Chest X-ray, PA view. Patient: 48 years old, sex M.
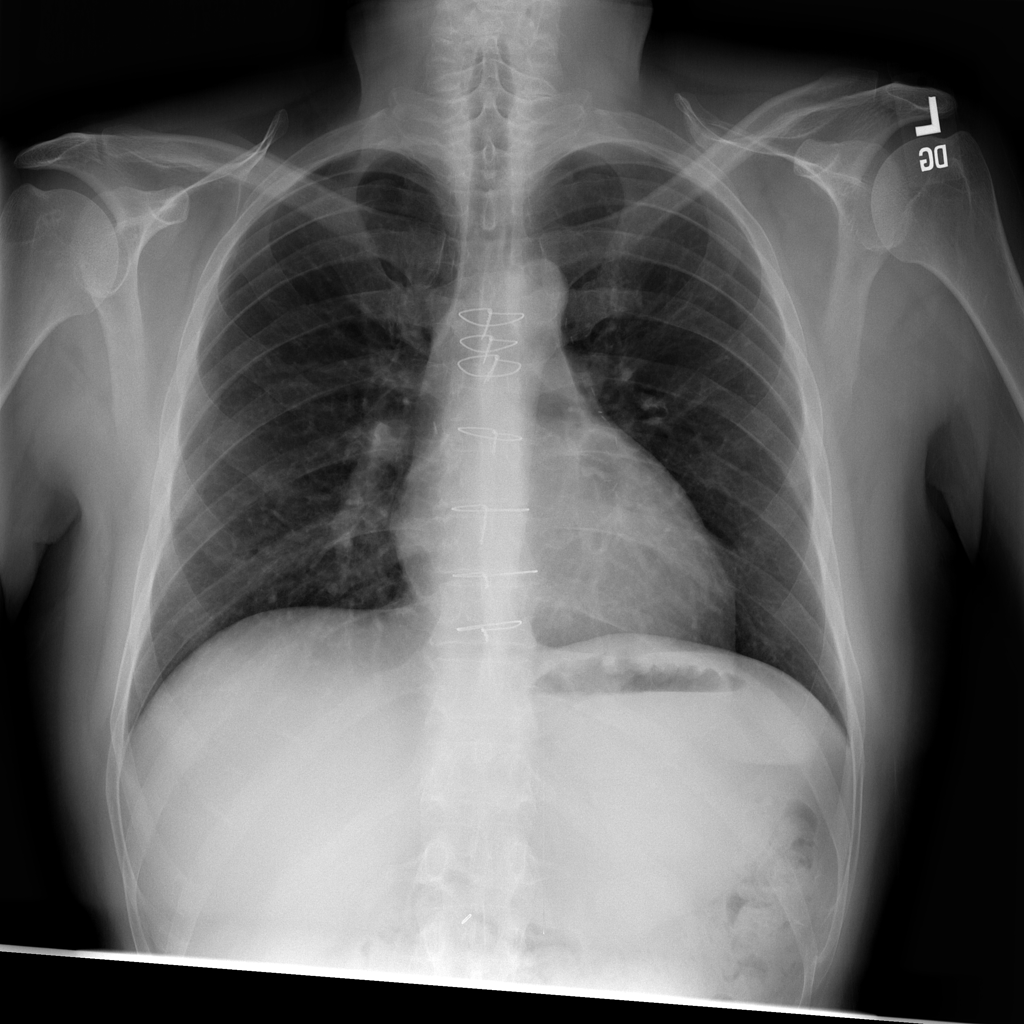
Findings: No Finding